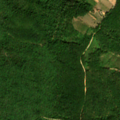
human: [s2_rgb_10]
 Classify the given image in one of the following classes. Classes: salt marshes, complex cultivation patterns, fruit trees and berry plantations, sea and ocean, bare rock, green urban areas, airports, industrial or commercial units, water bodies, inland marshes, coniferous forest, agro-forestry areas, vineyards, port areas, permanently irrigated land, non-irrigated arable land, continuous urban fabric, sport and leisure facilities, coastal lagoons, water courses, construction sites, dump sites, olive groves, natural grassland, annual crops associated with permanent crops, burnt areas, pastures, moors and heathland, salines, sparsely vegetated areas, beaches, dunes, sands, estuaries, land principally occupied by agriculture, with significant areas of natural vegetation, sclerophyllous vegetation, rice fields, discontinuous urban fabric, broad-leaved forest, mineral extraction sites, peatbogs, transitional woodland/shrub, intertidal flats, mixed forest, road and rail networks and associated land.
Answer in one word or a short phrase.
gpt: complex cultivation patterns, broad-leaved forest, transitional woodland/shrub